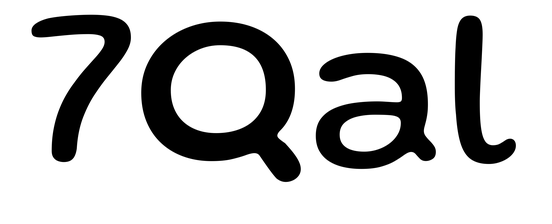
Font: Gluten_Regular